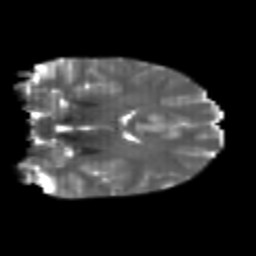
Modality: T2w
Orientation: coronal
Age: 25
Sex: female
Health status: healthy
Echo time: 0.074 s